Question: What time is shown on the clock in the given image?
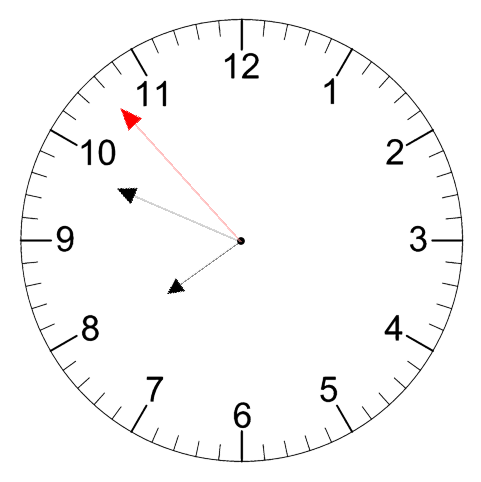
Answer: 07:48:53